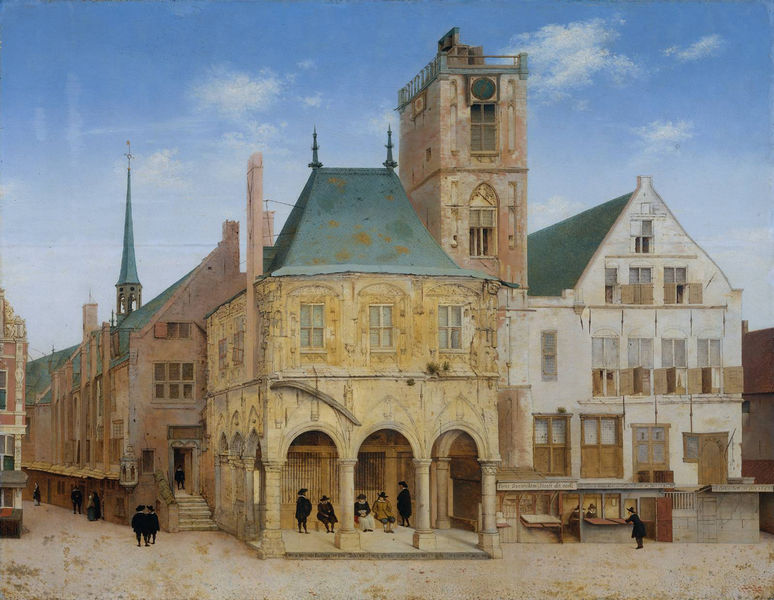
Titel: Das alte Rathaus von Amsterdam
Künstler: Pieter Jansz. Saenredam
Standort: Amsterdam
Institution: Rijksmuseum
Schlagwörter: blau, gemälde, himmel, mann, weiß, wolken, gelb, grün, menschen, ocker, sitzen, stadt, fenster, hut, männer, schwarz, strasse, säulen, tür, dach, gebäude, haus, wolke, beige, herren, leute, spitze, stein, niederlande, häuser, gitter, kirche, stehend, kamin, turm, turmspitze, ecke, sitz, bogen, fassade, ort, dorf, dächer, laden, läden, markt, platz, figuren, rundbogen, häuschen, treppe, uhr, stufen, tor, bögen, arkade, glockenturm, steht, rathaus, arkaden, portal, mittelalter, gehend, siedlung, marktplatz, strassenecke, turmuhr, bauwerk, pultdach, satteldach, rathausplatz, kramladen, krämer, 1580, rathuas, bootfenster